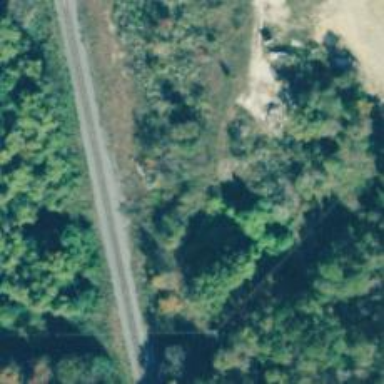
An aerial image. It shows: Disused railway spur line.